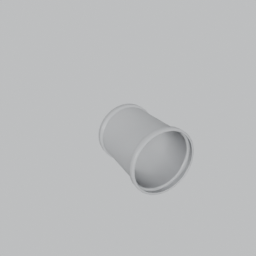
Label: tools